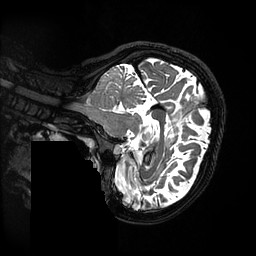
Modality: T2w
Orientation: sagittal
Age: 23
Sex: female
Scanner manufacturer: ge
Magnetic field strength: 3 T
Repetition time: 3.202 s
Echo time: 0.06568 s